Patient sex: M
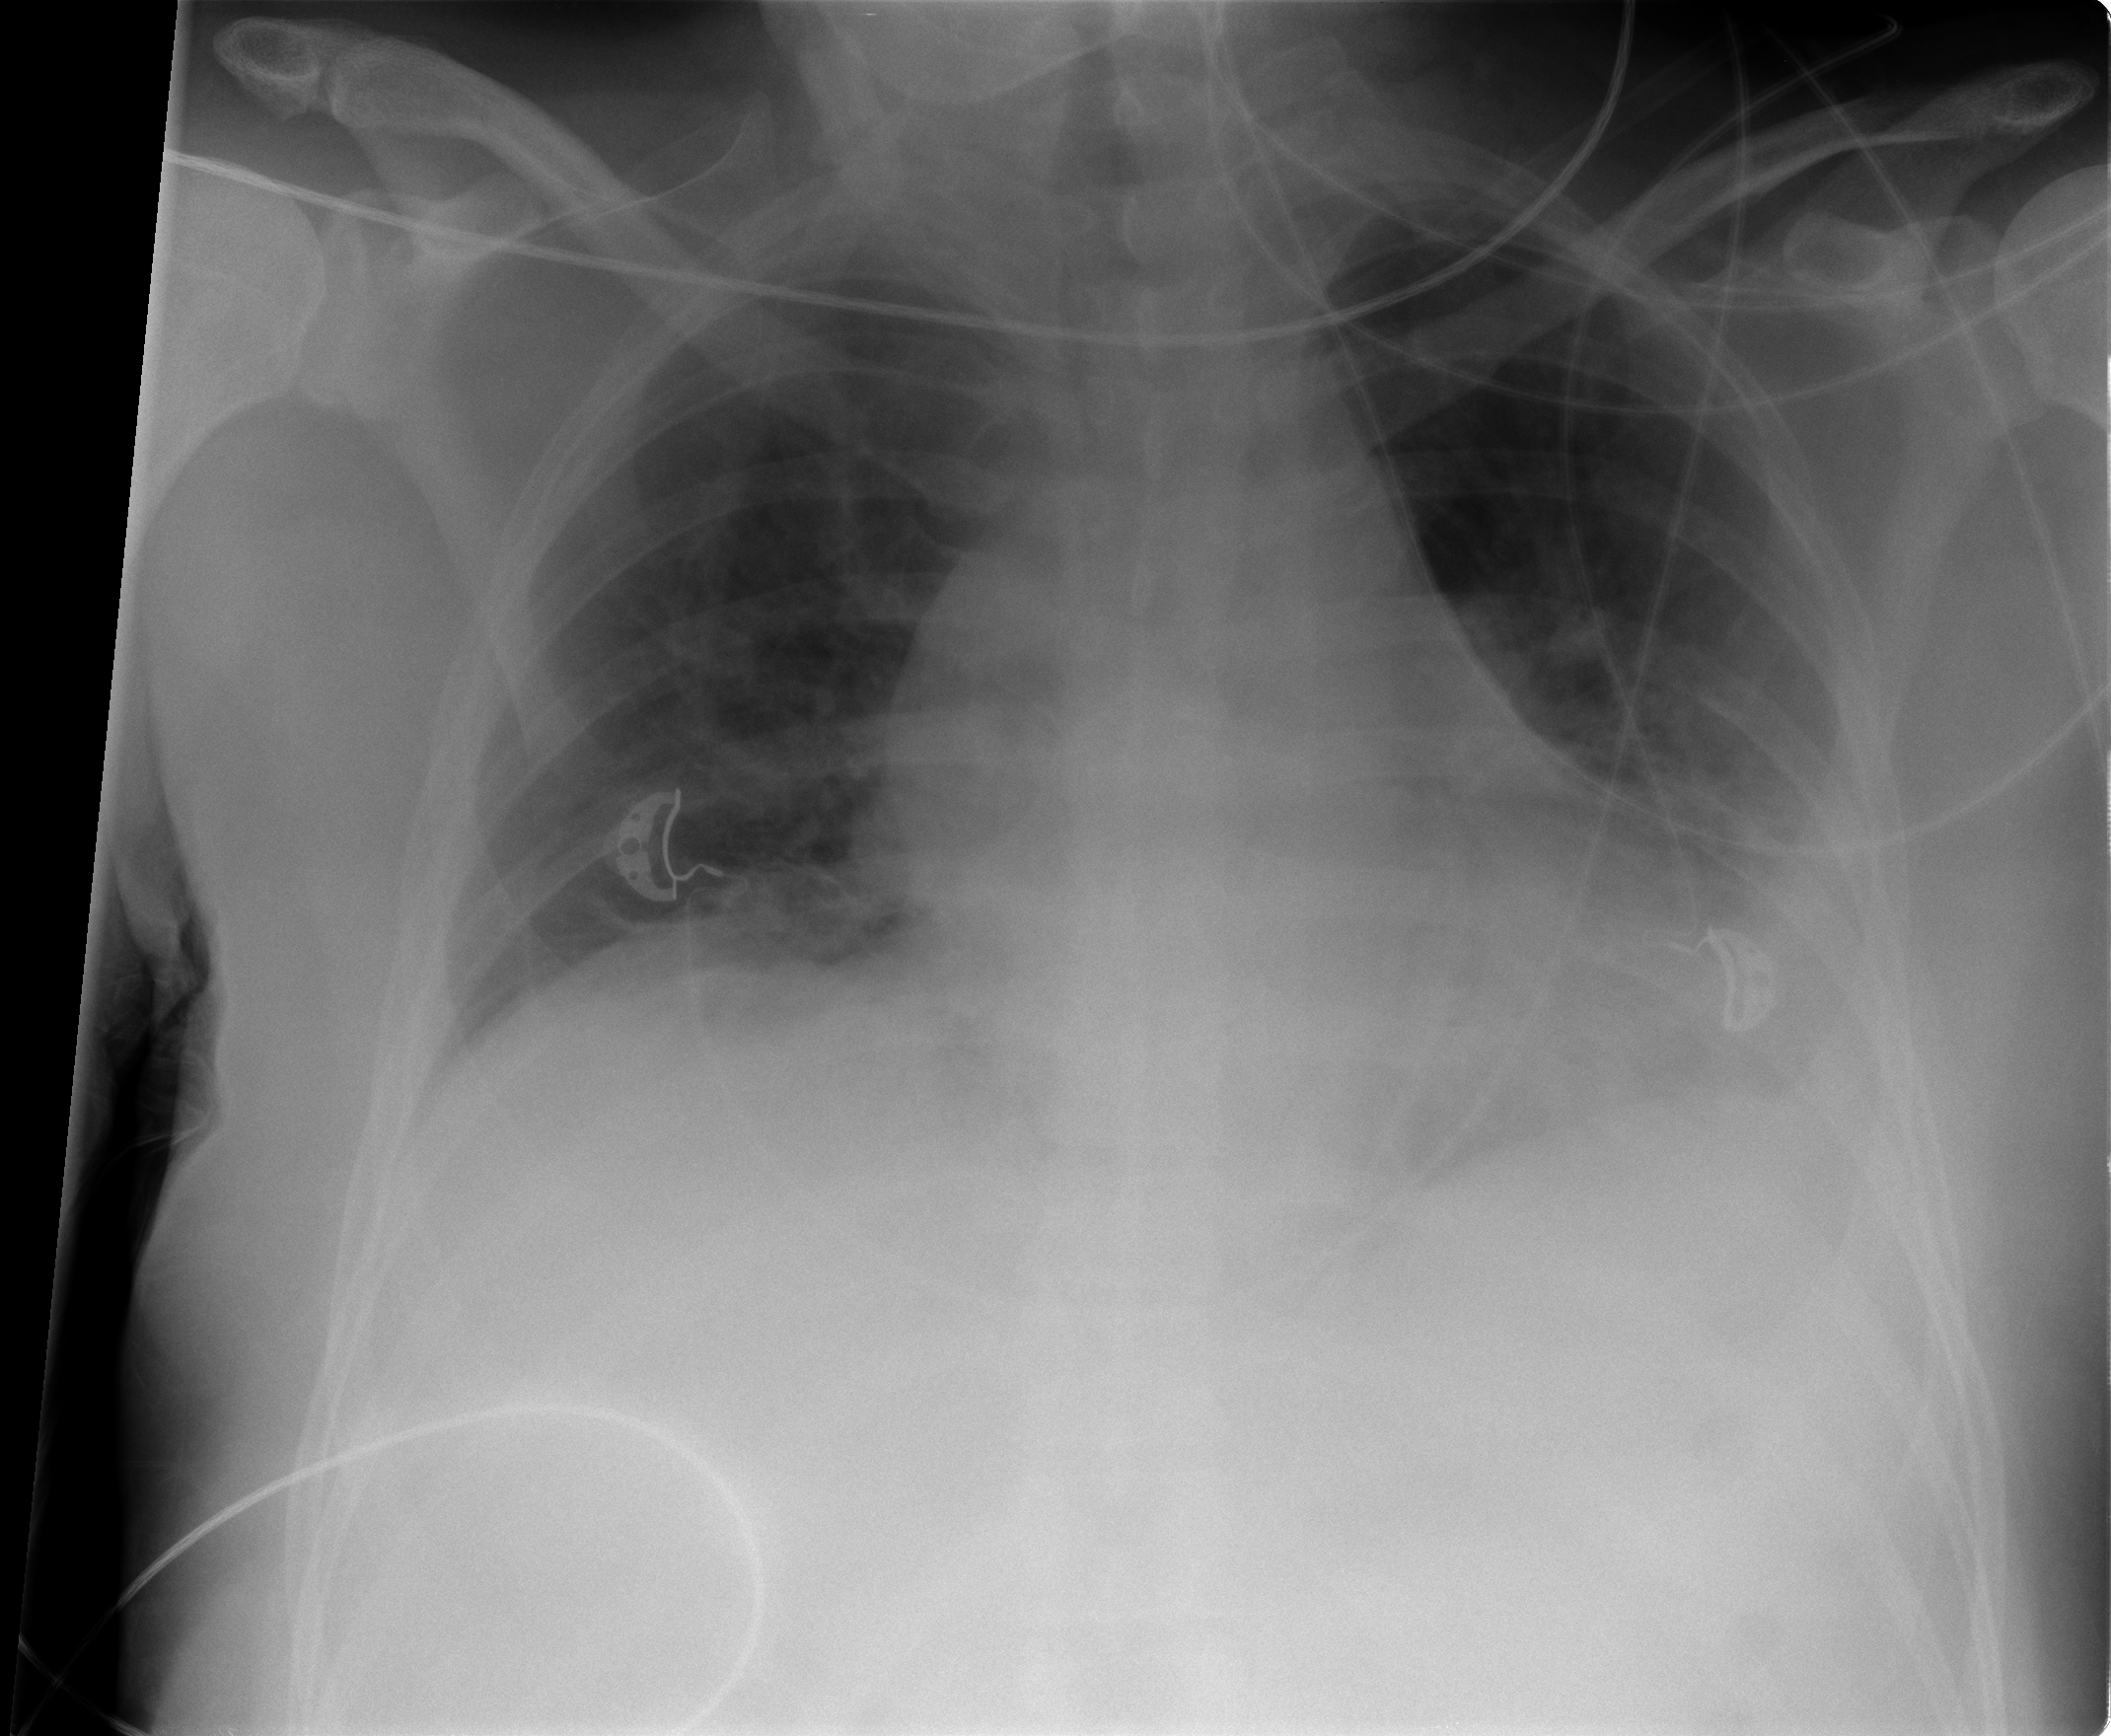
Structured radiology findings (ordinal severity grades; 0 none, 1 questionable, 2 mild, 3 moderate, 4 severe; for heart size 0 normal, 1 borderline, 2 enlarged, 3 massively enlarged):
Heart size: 1
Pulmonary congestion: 2
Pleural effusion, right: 0
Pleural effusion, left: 2
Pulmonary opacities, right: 0
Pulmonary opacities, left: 2
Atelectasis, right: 2
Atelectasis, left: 2